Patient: sex M, age 46
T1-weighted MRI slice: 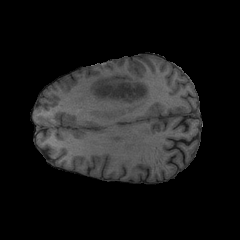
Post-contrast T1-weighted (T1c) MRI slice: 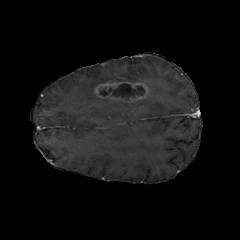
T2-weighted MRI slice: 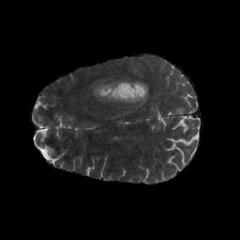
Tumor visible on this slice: yes
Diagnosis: Glioblastoma, IDH-wildtype
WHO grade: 4